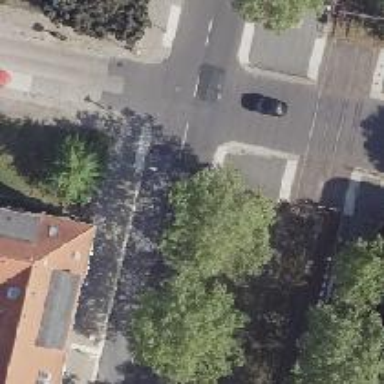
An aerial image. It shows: Unmarked crossing with pedestrian island.